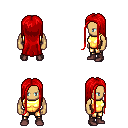
a pixel art fantasy rpg character, male body template, human, tanned skin, gold chest armor, gold greaves, red extra-long hairstyle, maroon shoes, four views (front, back, left, right), 2x2 character sprite sheet, small pixel art, hard edges, no anti-aliasing